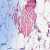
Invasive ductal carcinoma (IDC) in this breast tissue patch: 0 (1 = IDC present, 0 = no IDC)